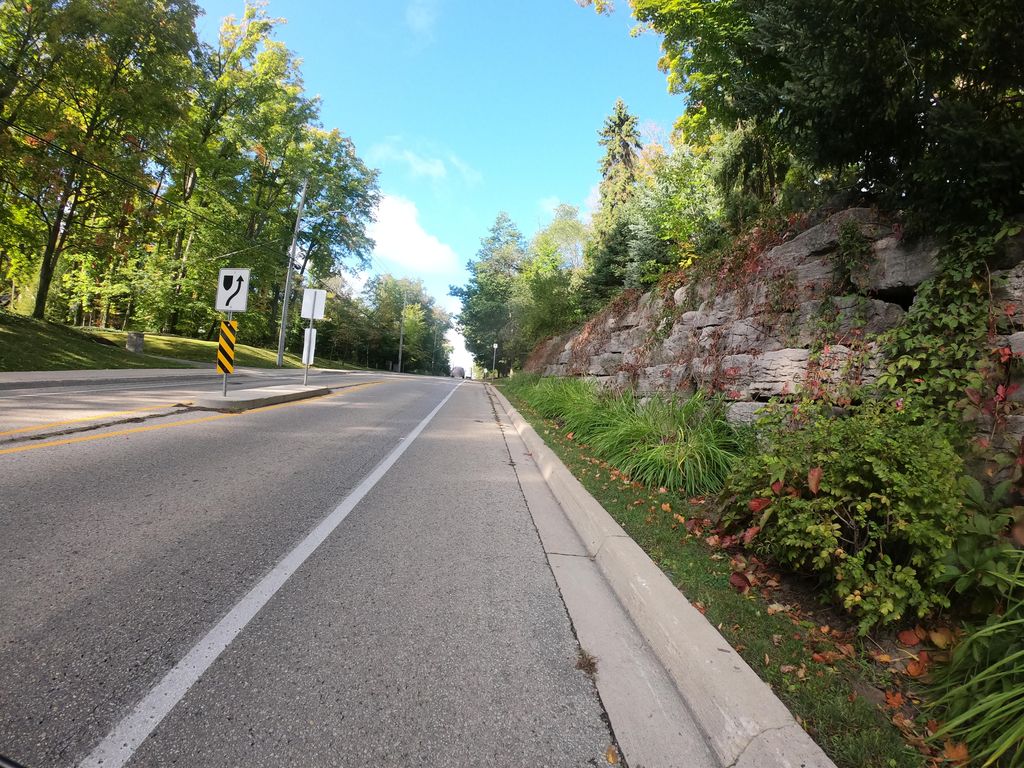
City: kitchener-waterloo